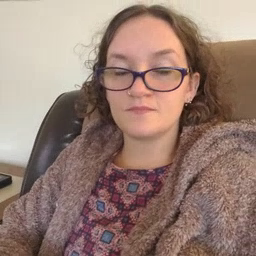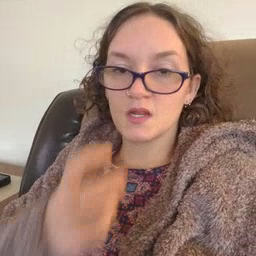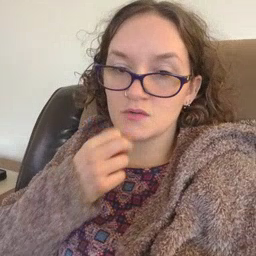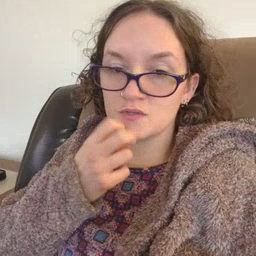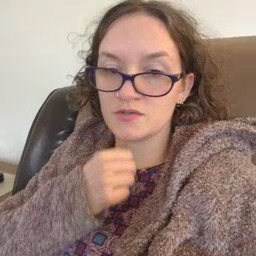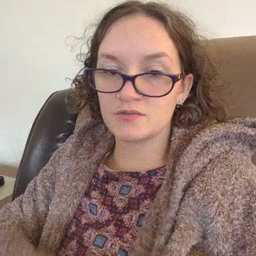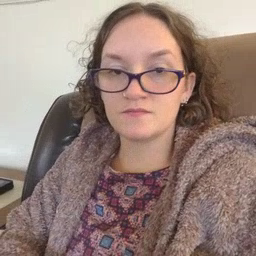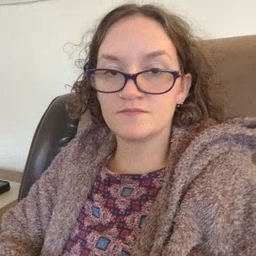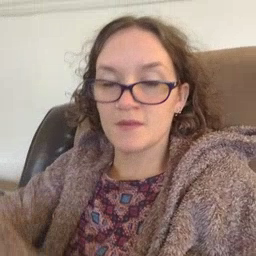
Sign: underwear